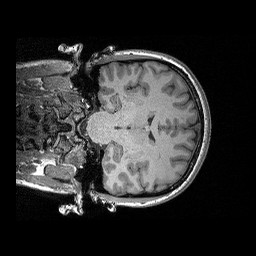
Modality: T1w
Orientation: coronal
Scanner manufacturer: siemens
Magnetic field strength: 3 T
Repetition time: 2.3 s
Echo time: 0.00298 s